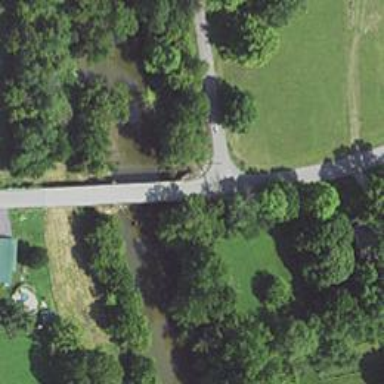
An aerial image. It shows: Unclassified road with bridge.